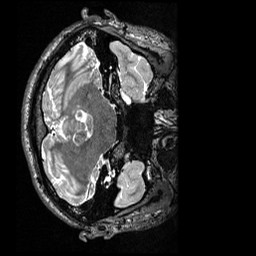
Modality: T2w
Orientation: axial
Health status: healthy
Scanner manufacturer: siemens
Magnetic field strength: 3 T
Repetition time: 3.2 s
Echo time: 0.565 s